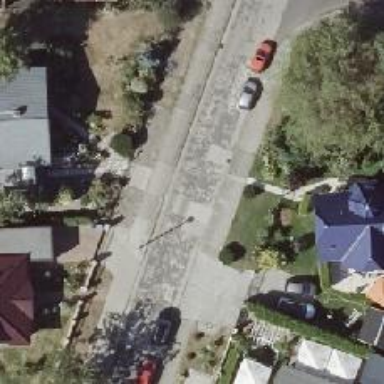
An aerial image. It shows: Residential road with concrete surface. There are separate sidewalks on both sides.